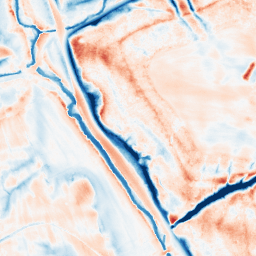
Category: edge_preserving
Decomposition family: guided
Decomposition parameters: radius: 8
eps: 0.01
Upsampling method: edge_directed
Upsampling parameters: scale: 2
Upsampling scale: 2